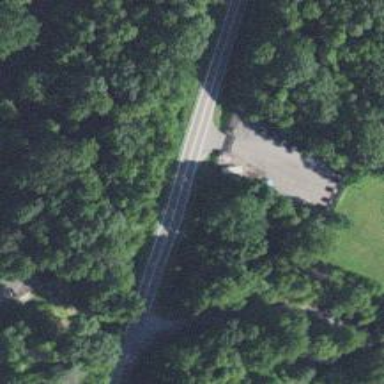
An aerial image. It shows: Culvert tunnel.